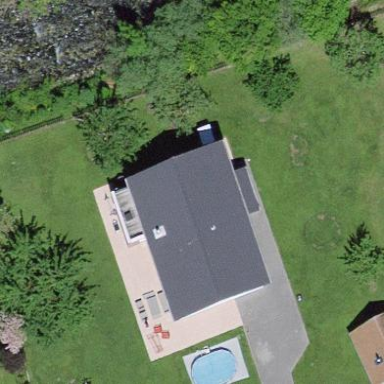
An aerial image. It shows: Residential building.